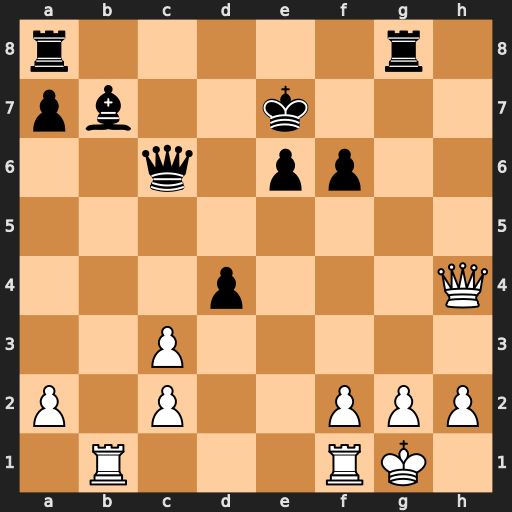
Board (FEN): r5r1/pb2k3/2q1pp2/8/3p3Q/2P5/P1P2PPP/1R3RK1
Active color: w
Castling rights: -
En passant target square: -
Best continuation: Rxb7+ Ke8 Qh5+ Kd8 Rg7 Rxg7 Qh8+ Kc7 Qxg7+